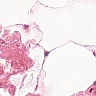
Metastatic tissue present: no